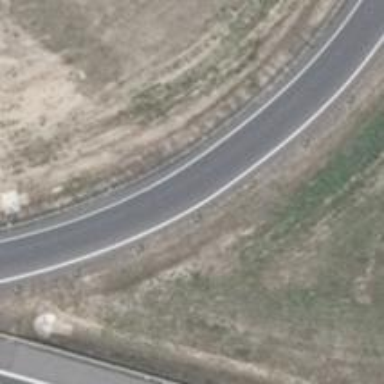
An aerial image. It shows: Motorroad with trunk link.